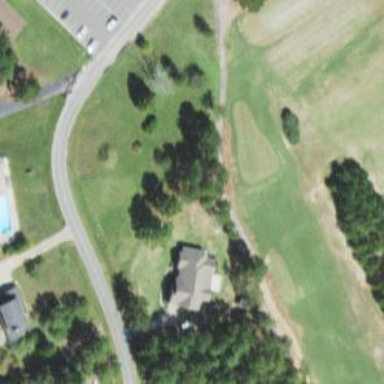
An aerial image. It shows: Path for both road and golf.